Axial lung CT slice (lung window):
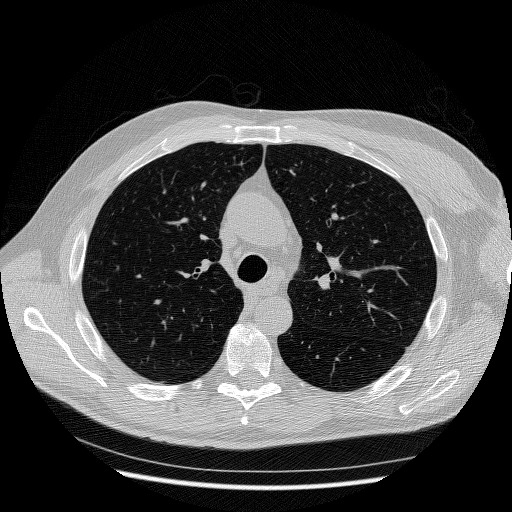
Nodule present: no